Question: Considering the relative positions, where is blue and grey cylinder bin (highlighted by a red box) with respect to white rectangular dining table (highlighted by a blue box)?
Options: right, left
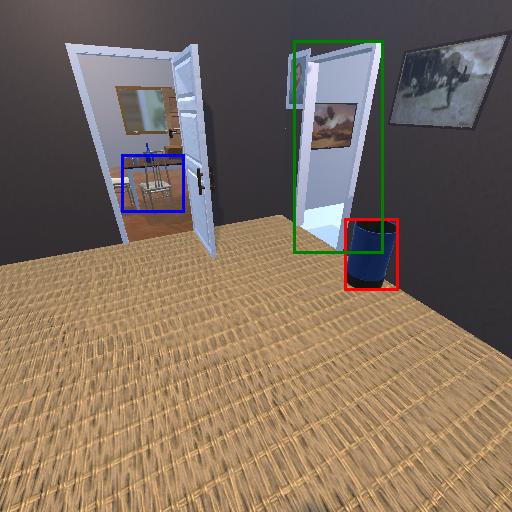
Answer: right